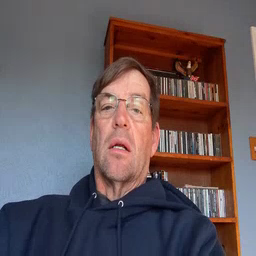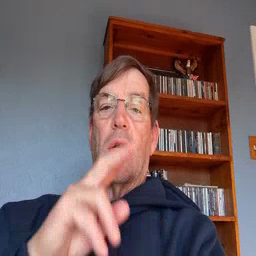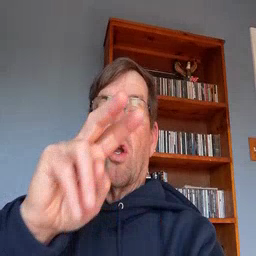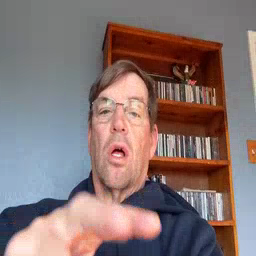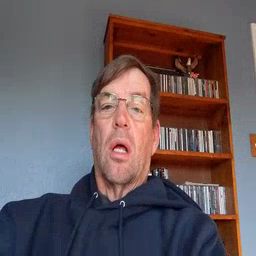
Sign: look